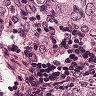
Metastatic tissue present: yes